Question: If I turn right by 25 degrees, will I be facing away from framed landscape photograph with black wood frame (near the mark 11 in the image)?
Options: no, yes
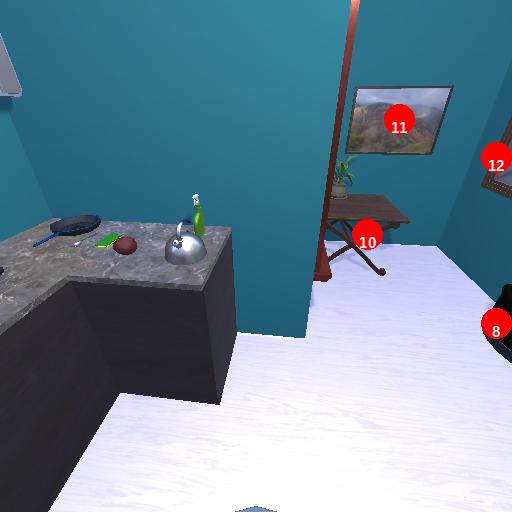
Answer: no